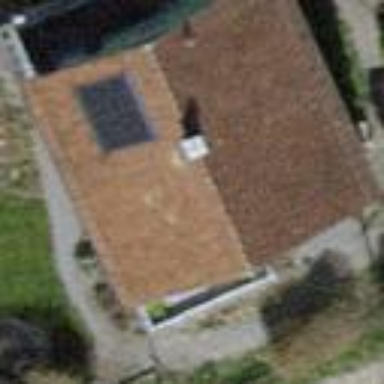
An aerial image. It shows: Building with tile roof.